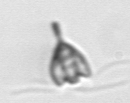
Label: Pyramimonas_longicauda